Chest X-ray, PA view. Patient: 46 years old, sex F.
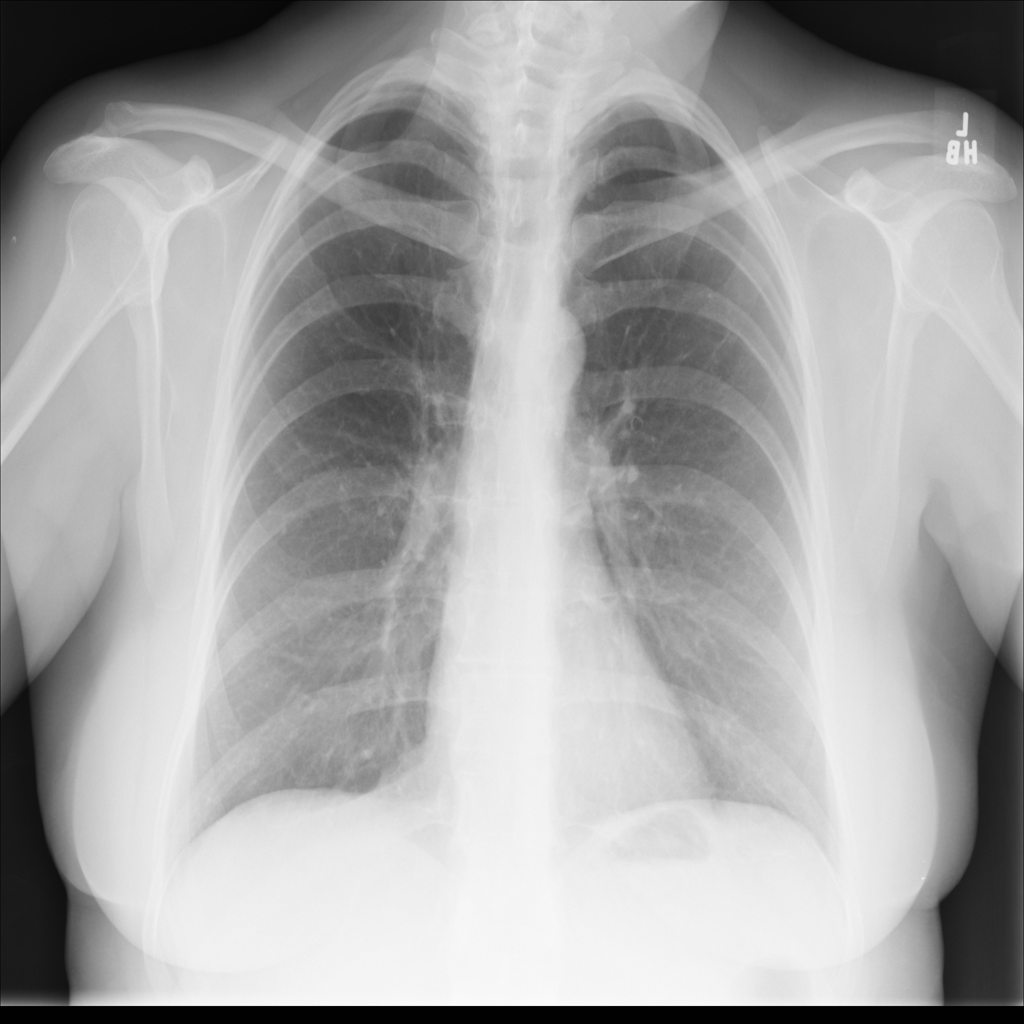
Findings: No Finding